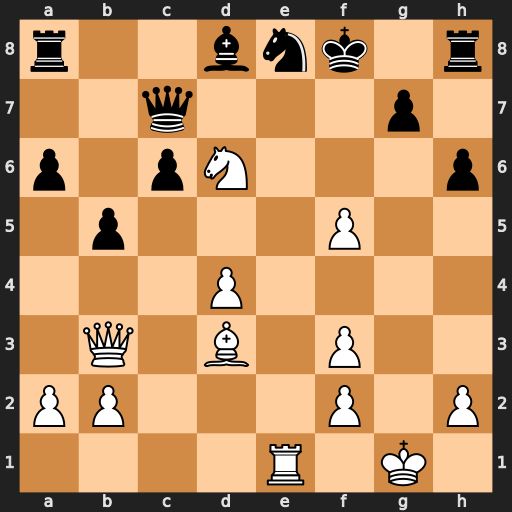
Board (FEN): r2bnk1r/2q3p1/p1pN3p/1p3P2/3P4/1Q1B1P2/PP3P1P/4R1K1
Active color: w
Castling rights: -
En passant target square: -
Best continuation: Rxe8#